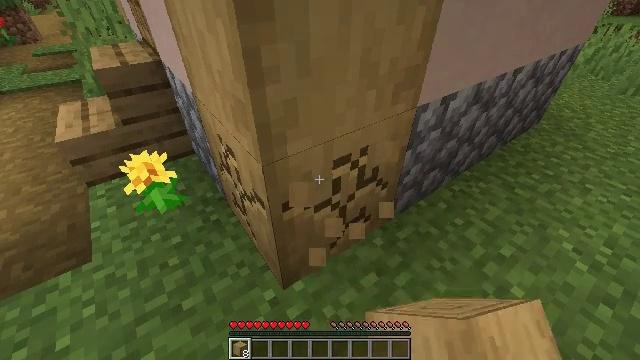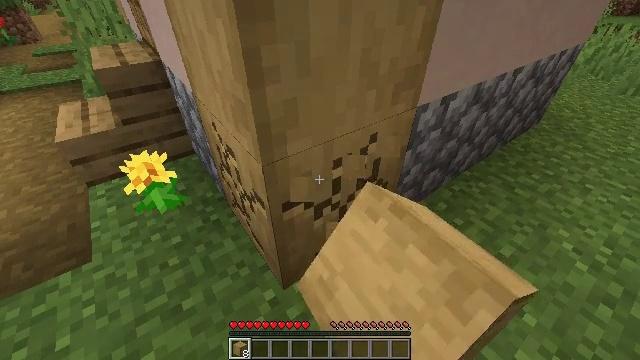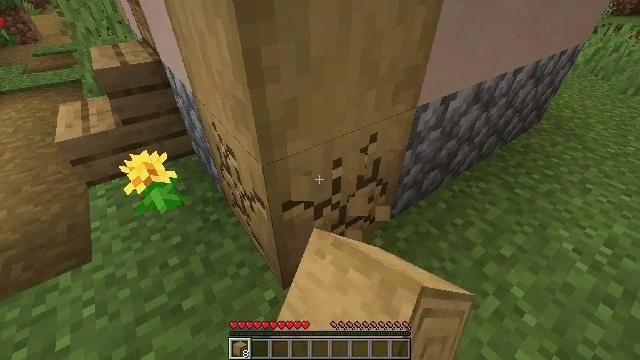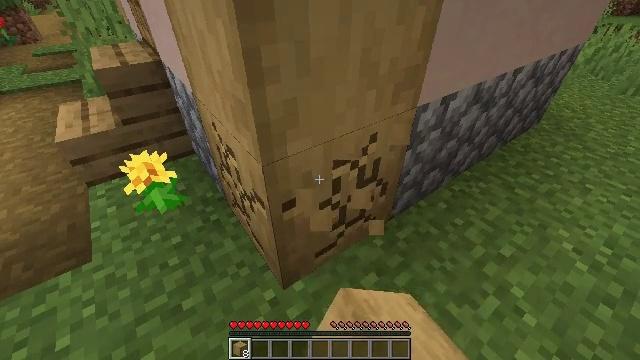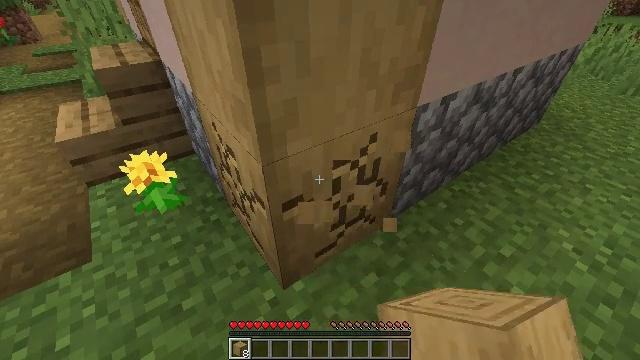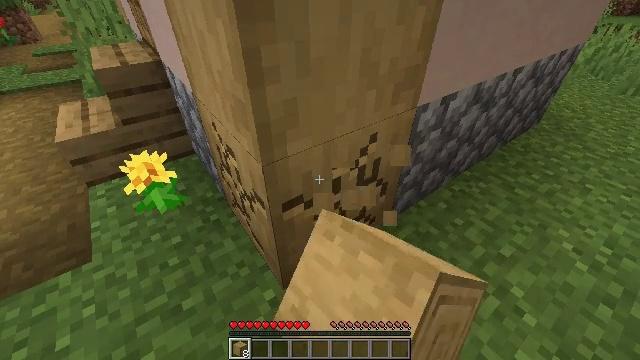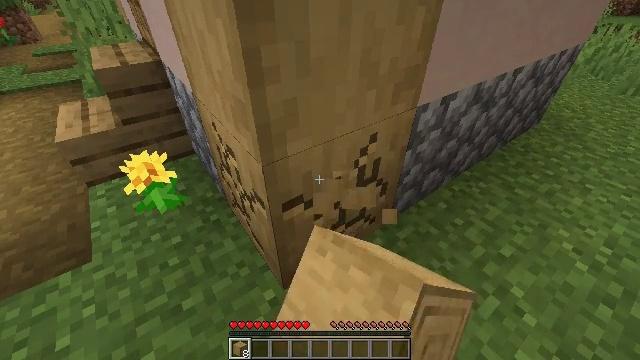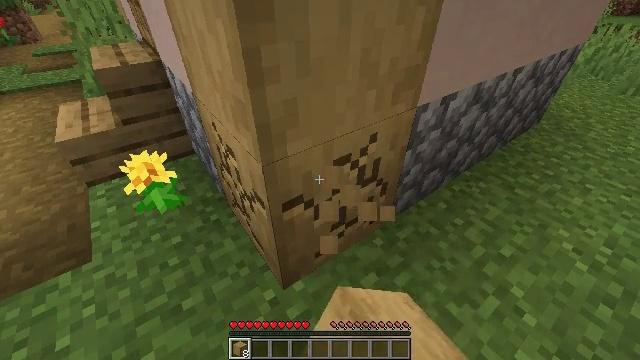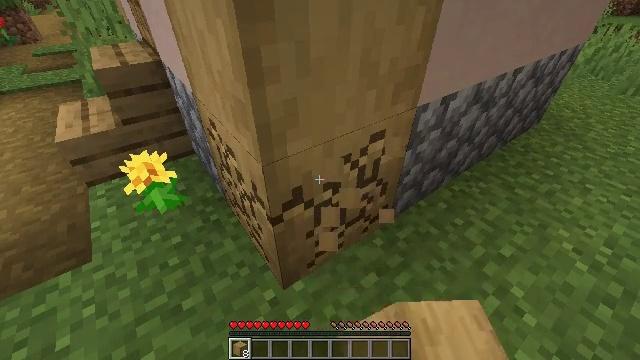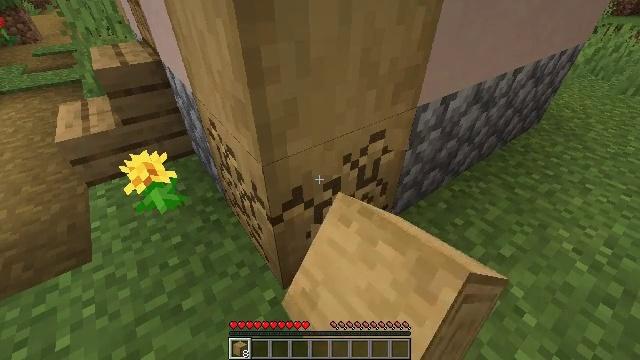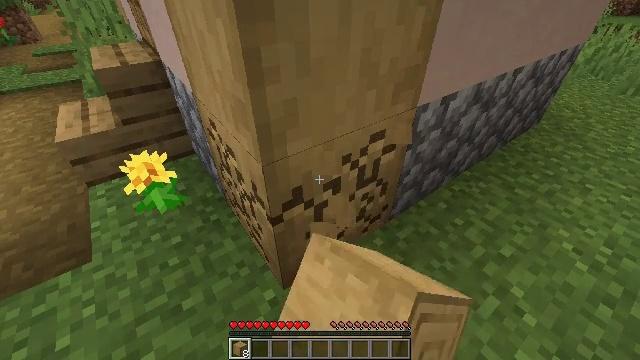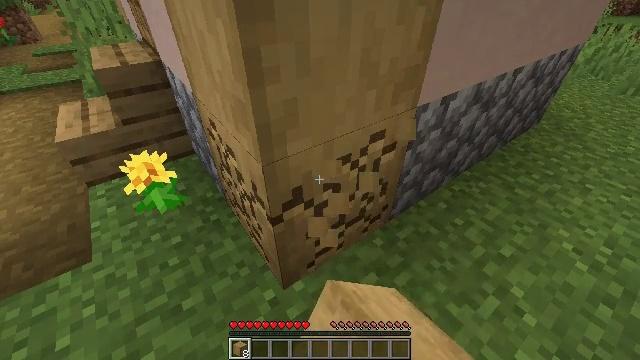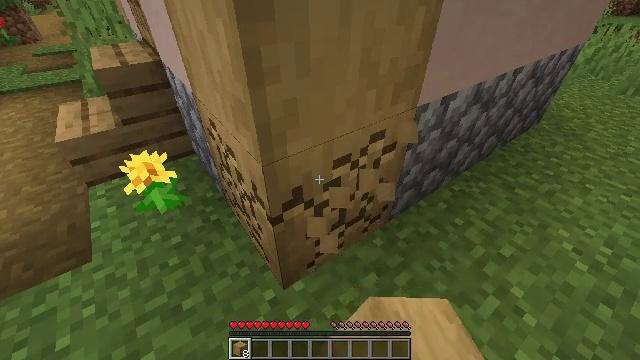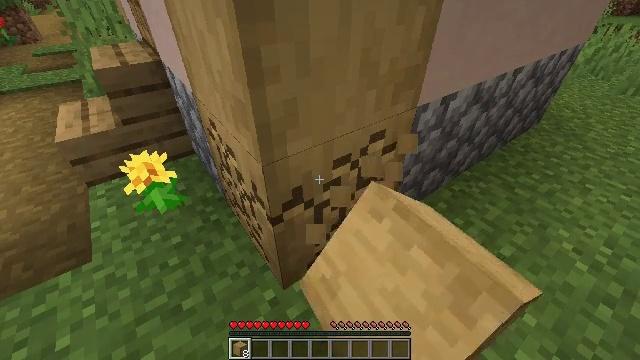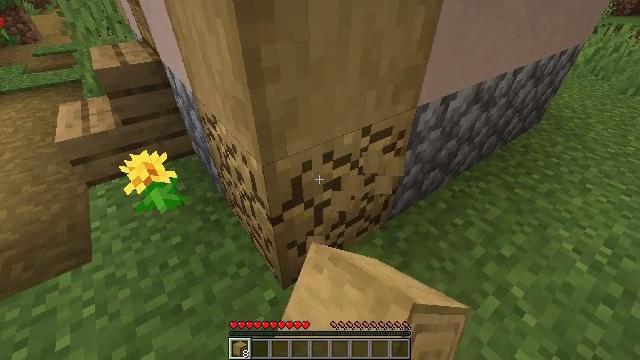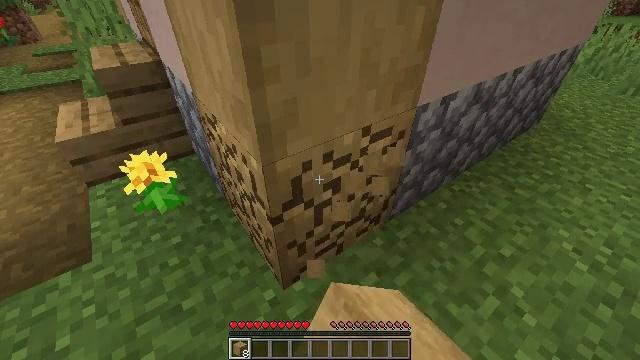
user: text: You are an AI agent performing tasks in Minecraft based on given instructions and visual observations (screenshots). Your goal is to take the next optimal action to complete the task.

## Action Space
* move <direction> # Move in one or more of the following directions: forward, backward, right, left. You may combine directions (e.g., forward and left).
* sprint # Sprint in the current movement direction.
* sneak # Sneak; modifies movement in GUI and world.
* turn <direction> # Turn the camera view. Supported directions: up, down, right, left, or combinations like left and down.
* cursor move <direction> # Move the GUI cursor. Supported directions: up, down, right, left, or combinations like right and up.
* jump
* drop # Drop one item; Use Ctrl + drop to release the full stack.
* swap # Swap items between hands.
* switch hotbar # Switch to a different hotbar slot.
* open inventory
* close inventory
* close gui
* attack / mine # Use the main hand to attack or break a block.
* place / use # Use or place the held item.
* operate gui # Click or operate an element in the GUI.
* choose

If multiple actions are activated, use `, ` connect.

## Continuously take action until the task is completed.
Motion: motion action
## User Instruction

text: Mine the stripped oak log.
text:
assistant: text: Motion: attack / mine
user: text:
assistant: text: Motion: attack / mine
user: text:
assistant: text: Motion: attack / mine
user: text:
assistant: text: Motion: attack / mine
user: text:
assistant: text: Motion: attack / mine
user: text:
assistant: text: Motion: attack / mine
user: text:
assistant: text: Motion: attack / mine
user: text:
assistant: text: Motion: attack / mine
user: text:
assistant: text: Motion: attack / mine
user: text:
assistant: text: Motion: attack / mine
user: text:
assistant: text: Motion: attack / mine
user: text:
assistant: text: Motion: attack / mine
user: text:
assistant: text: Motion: attack / mine
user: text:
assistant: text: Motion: attack / mine
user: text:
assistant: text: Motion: attack / mine
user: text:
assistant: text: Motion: attack / mine
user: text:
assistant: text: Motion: attack / mine
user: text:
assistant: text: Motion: attack / mine
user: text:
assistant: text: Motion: attack / mine
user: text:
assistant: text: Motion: attack / mine
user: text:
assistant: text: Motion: attack / mine
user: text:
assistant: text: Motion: turn up, attack / mine
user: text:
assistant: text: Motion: turn up, attack / mine
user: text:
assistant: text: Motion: turn up, attack / mine
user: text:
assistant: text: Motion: turn up, attack / mine
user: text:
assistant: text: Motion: turn up, attack / mine
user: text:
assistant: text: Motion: turn up, attack / mine
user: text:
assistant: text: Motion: turn up, attack / mine
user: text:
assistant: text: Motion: attack / mine
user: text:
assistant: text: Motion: attack / mine